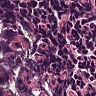
Metastatic tissue present: no